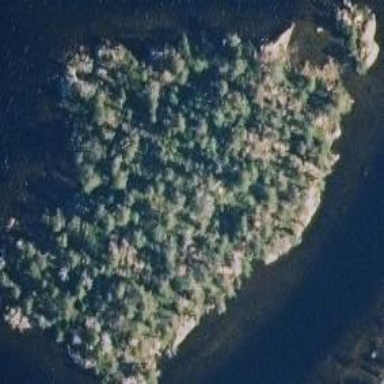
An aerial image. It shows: Islet.